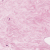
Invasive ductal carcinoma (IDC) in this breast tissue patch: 0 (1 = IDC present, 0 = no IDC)